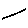
Label: line